Question: I don't want to use an image for this. I want to create a line which from transparent towards solid with css. Can I? with css3 or html5 as like this;

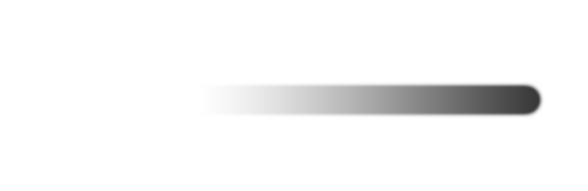
Answer: Like this: <URL>
'''
.blurred-line {
height:30px;
width:600px;
margin:0 auto;
-moz-background-image: linear-gradient(to right, transparent 0%, black 100%);
background-image: linear-gradient(to right, transparent 0%, black 100%);
border-radius:15px;
-webkit-filter:blur(1px);
}
'''
Which renders like:

Despite what most people seem to think, that gradient syntax is the real syntax, and works in Firefox 10+, Chrome 26+, IE10+ and Safari 6 (or 7?)+.
Including all the ancient gradient stuff is a waste of time, unless you are planning to support browsers that don't exist (e.g. Chrome 10, Firefox 3.6).